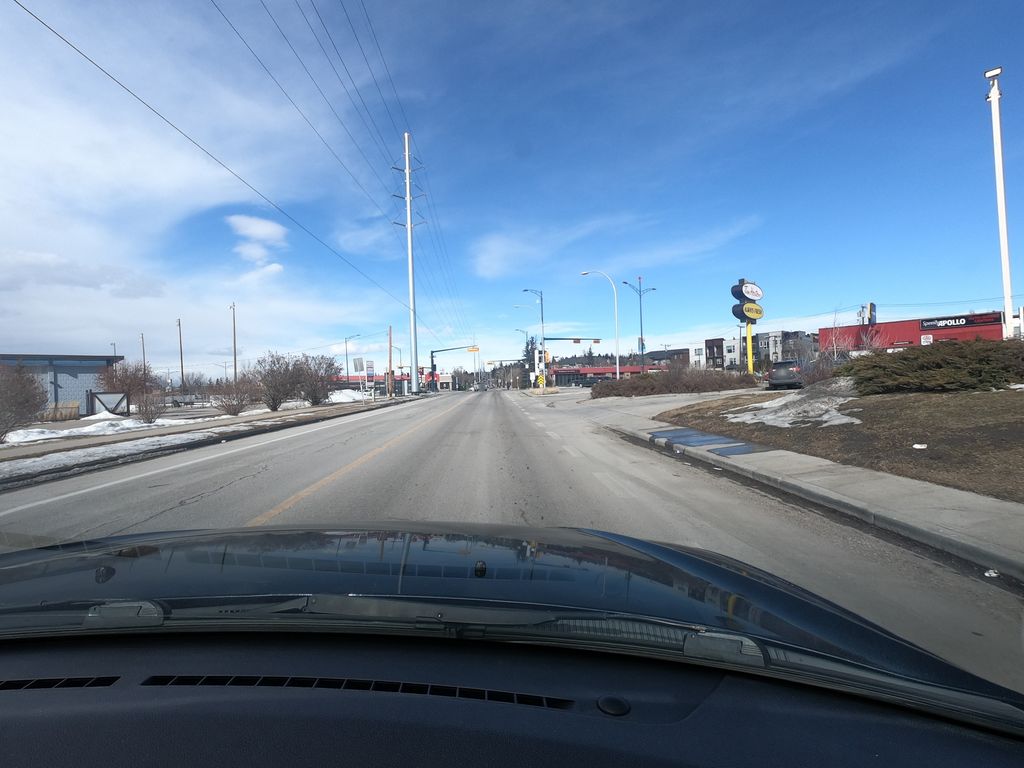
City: calgary